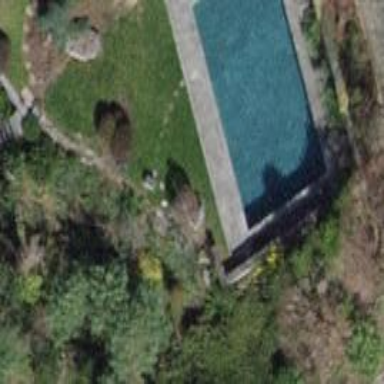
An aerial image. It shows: Swimming pool located in leisure land.